Field crop: maize
Growth stage: 2
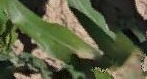
Species: maize